Question: I have a login form and a register form side by side.
In IE, on the login side if you pick a value for the username from the dropdown, the register side validation is triggered on the password field. But you can still login because all the controls/buttons are wired to their specific validation groups. And there is no value entered in the textbox...just the validation gets triggered?

It doesn't do this in Firefox or Chrome, and while it doesn't prevent the user from doing anything, it's a little distracting.
The only thing I've been able to discover so far is that it's related to the " TextMode="Password" " attribute on the right form. If I remove this everything works fine.
Is there anyway to stop having IE do this without writing some code to dynamically change the textmode once the register form starts being filled.
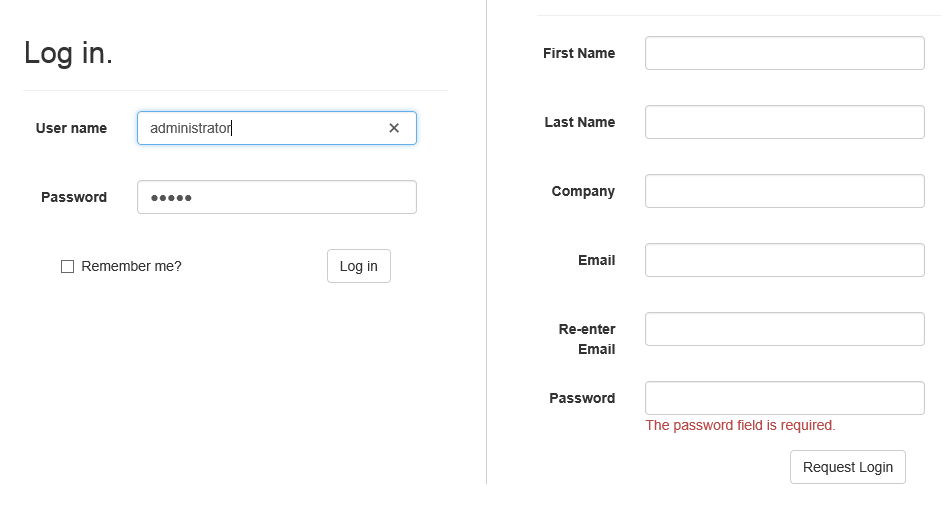
Answer: I went with the javascript option that detects focus on the password box and sets the mode. If anyone ever comes up with anything better I would love to hear it!